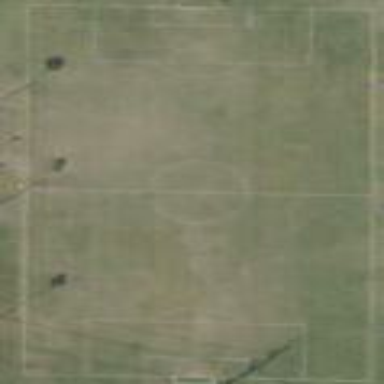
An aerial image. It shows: Soccer pitch for leisureland activities.